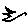
Label: bird